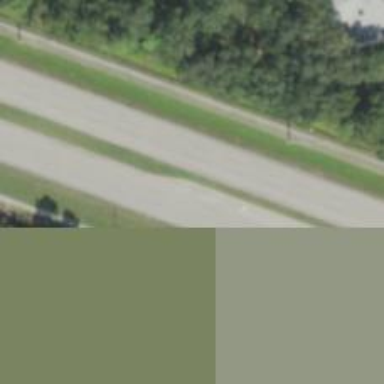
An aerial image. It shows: Trunk link highway.